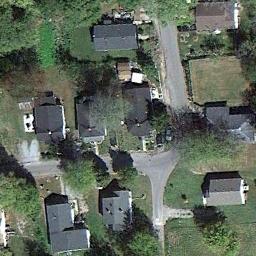
Label: residential